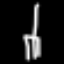
Label: fork